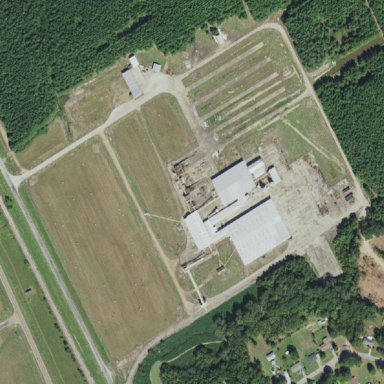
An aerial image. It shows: Industrial area featuring sawmill. It is works site amidst industrial land use.